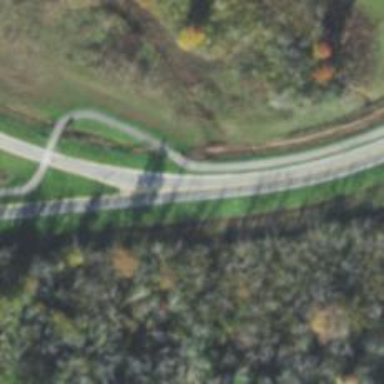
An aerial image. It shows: Asphalt road that is secondary expressway.